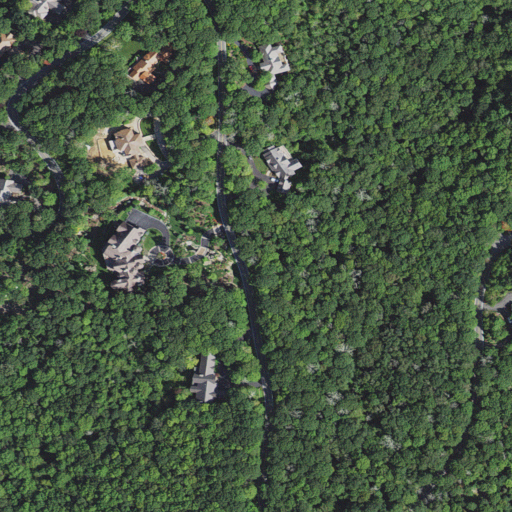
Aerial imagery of ridge(s) in North Carolina named Blood Camp Ridge containing deciduous forest, open development, mixed forest, and low intensity development